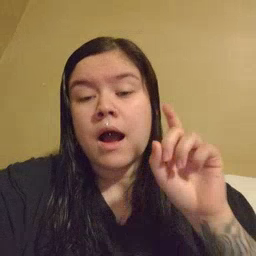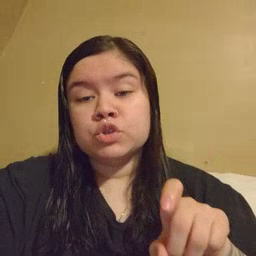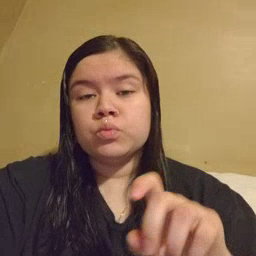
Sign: haveto